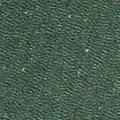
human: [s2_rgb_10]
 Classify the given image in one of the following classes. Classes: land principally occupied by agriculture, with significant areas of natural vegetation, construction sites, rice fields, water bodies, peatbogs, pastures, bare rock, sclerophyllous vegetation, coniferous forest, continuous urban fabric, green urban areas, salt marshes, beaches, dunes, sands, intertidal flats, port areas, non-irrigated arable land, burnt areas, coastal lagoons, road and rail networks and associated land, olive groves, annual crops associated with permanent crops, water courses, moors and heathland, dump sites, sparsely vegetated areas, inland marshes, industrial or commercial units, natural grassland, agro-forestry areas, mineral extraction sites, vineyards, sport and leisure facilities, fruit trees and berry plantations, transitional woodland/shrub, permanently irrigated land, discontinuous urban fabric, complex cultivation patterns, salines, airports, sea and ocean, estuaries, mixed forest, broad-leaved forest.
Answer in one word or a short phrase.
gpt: sea and ocean